Question: Objective : To keep div fitted to content that is sized to the view-port, to do the minimum to style lists vertically or horizontally.

Is this CSS/HTML too hack? I want it to be the best and also the least (amount of writing):
'''
.phosphor .vical {
width:0; /* width 0 means we have a vertical list */
}
.phosphor .hical {
width:auto; /* auto width means we get a responsive horizontal list */
}
.phosphor .vical a {
display:inline-block;
}
.phorphor .hical a {
display:inline-block;
}
<div class='phosphor'>
<div class="vical">
<a href="#V1">V1</a>
<a href="#V2">V2</a>
<a href="#V3">V3</a>
<a href="#V4">V4</a>
</div>
<a href="#H1">H1</a>
<a href="#H2">H1</a>
</div>
'''
The rest of the code and a demo is here : <URL>
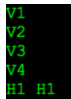
Answer: It looks ugly to me and I wouldn't recommend doing it that way. If you're unable to modify the markup to use lists, you can use 'display: table' instead. It acts similar to inline-block for your purposes, but forces the elements to be on their own line and you can drop the 'width: 0':
<URL>
'''
.phosphor {
margin:0 auto;
width:100%;
height:100%;
padding:0;
}
.phosphor, .phosphor * {
font: 5vw'Courier New', Courier, monospace;
color:transparent;
background:black;
text-shadow:0 0 1px lime;
}
.phosphor a {
text-decoration:none;
}
.phosphor a:focus, .phosphor a:active, .phosphor a:hover {
outline:none;
background:lime;
text-shadow:0 0 1px black;
}
.phosphor .vical a {
display:table;
}
'''